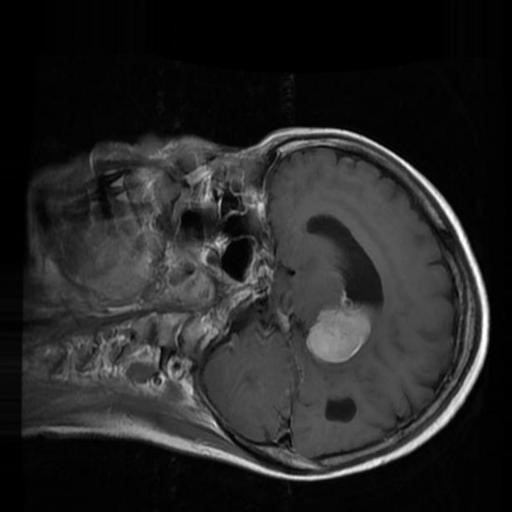
Label: brain_menin